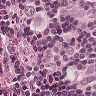
Metastatic tissue present: yes